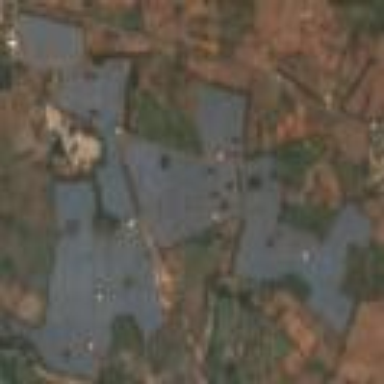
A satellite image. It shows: Solar power plant using photovoltaic panels to generate electricity.